Question: I know it's possible to change some columns in GridView controls to check boxes and when you are editing certain rows, the cells being hi-lited become text boxes, but supposed I want to add other controls in my gridView. For example: in the image below how would I change the entries of CategoryName to be a dropDown box of possible choices?

<URL>
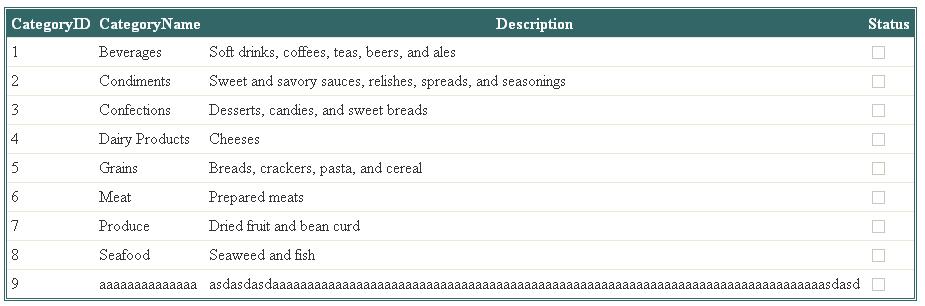
Answer: Use the TemplateField and define what controls are in your EditItemTemplate.
Read <URL> article as a starting point.